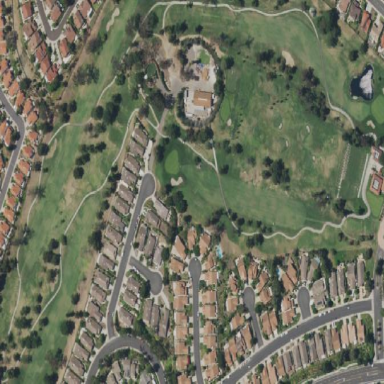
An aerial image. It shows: Designated golf cart path along service road.